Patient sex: F
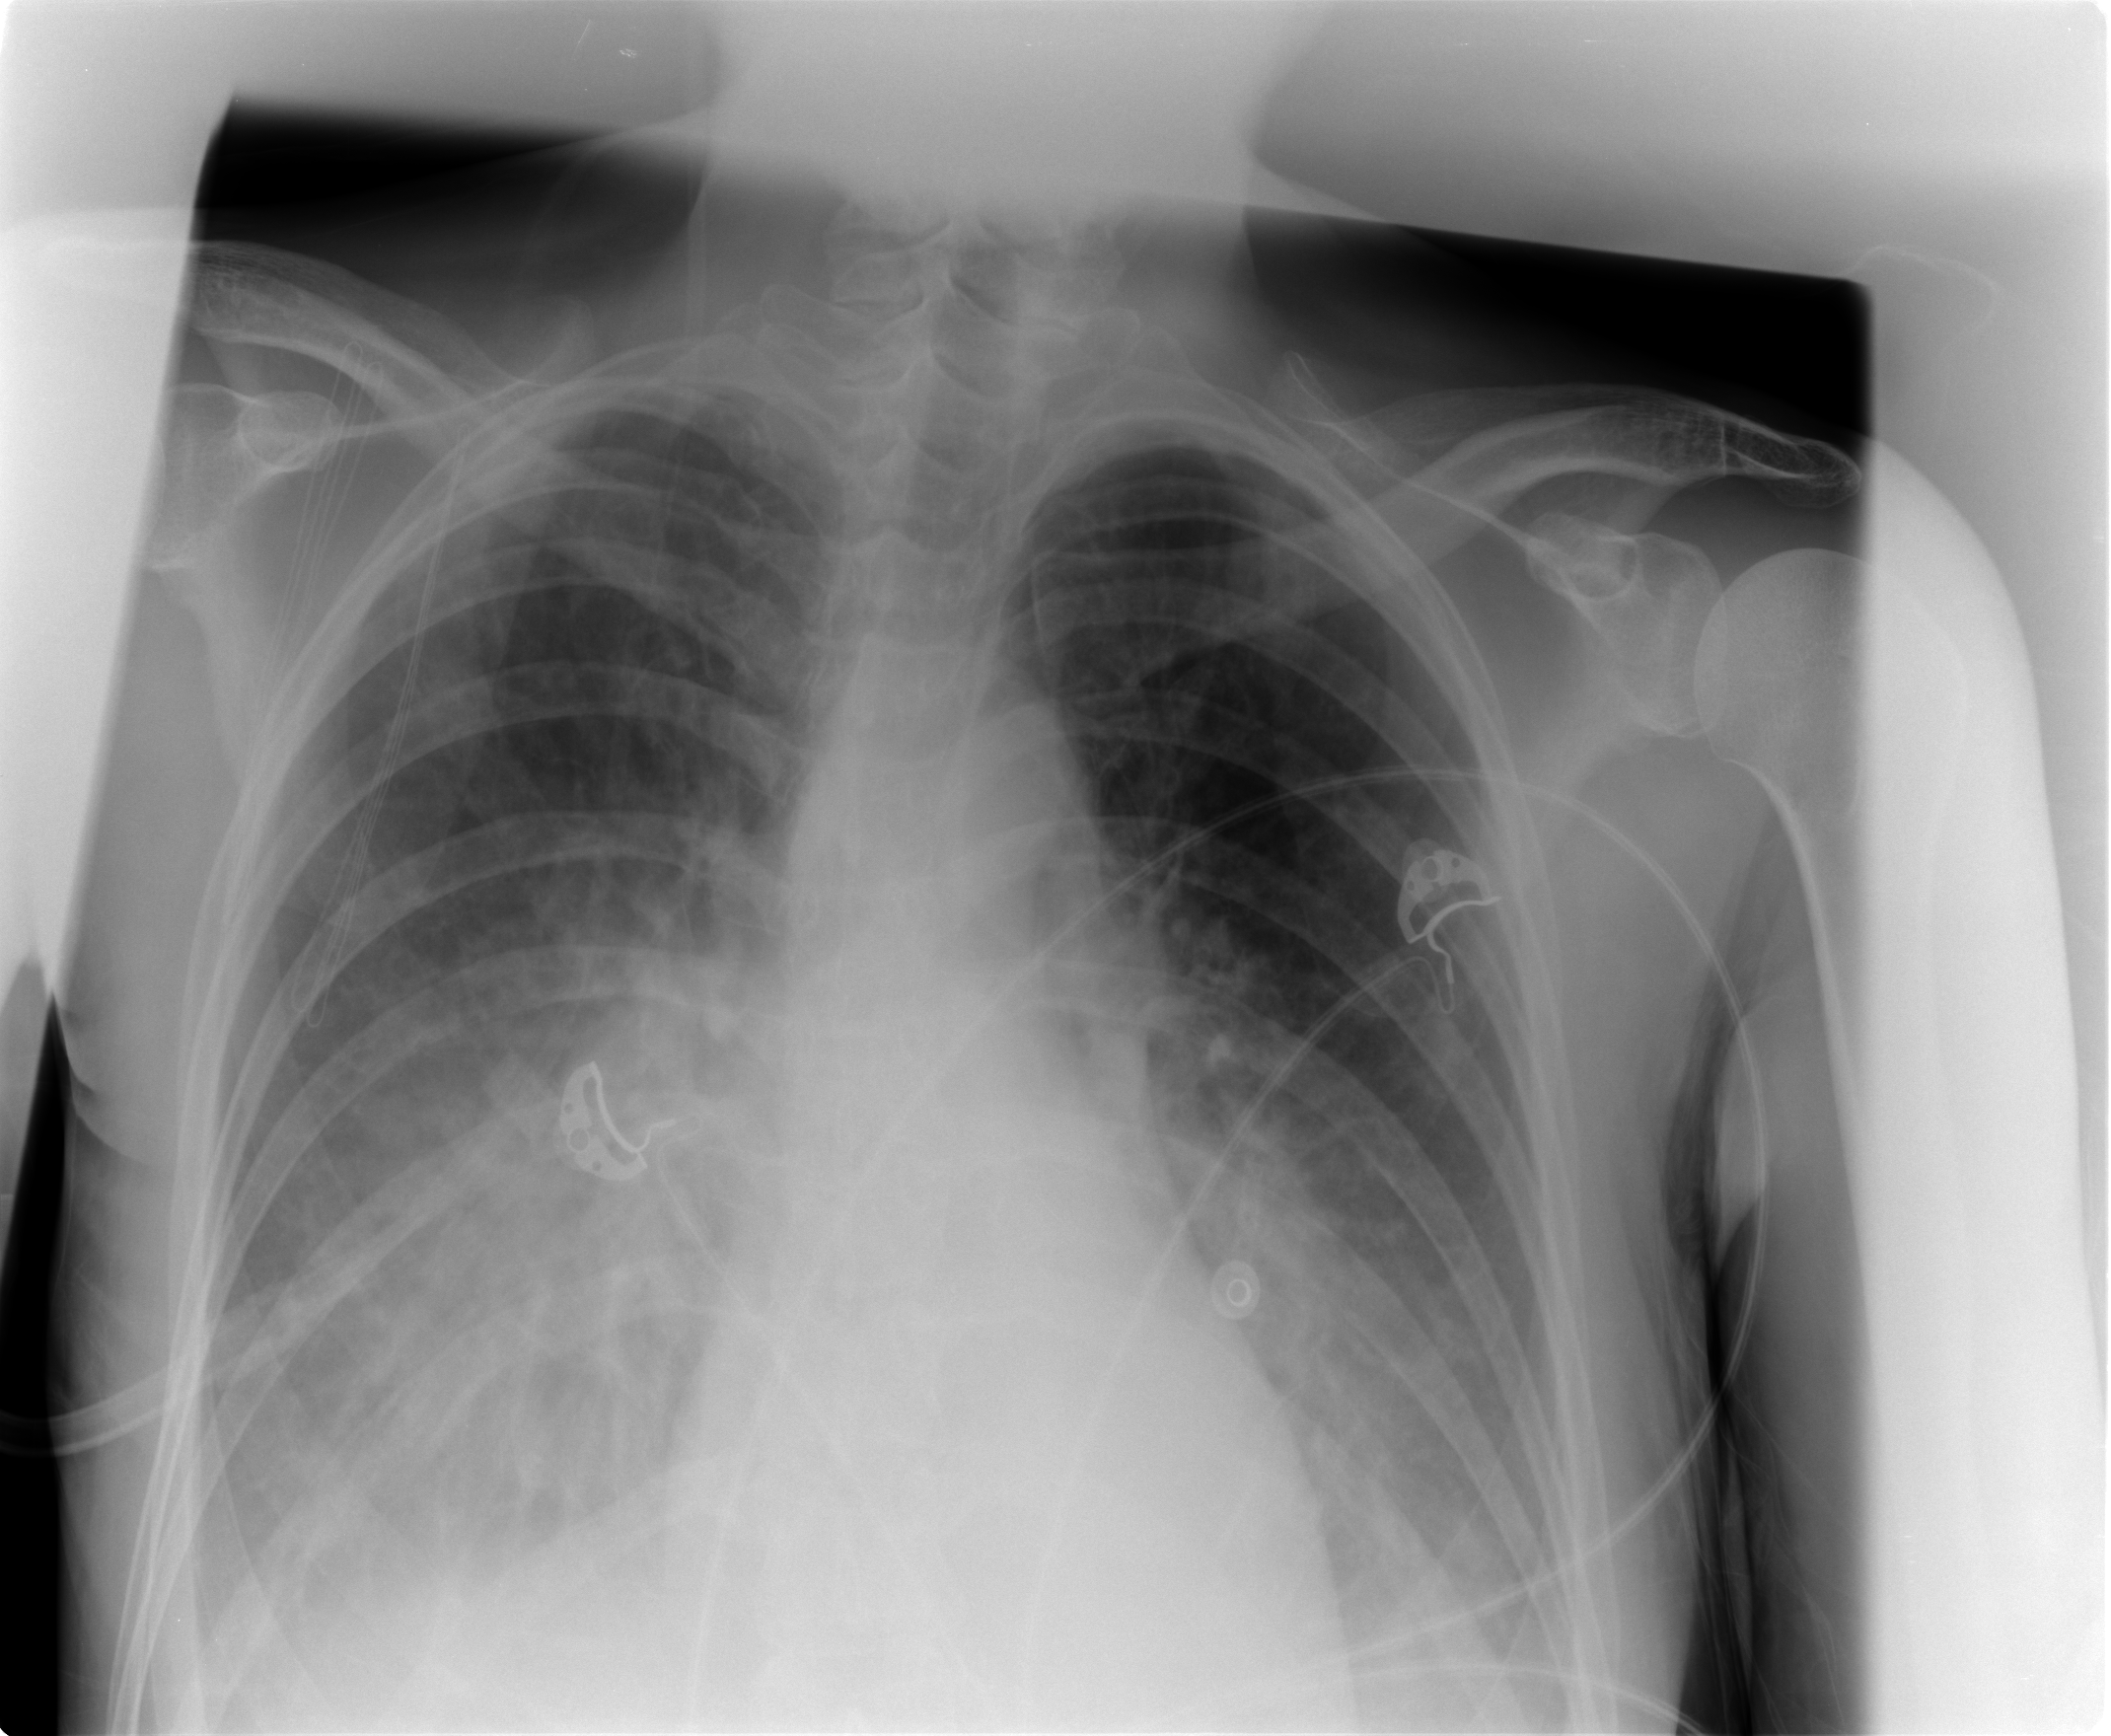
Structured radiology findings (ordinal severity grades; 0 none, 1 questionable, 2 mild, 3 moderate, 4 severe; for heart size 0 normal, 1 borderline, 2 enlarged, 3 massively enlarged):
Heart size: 0
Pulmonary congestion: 2
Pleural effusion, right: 2
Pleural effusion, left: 2
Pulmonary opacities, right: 3
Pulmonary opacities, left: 2
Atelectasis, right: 2
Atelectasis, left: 2